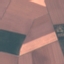
Land use / land cover class: AnnualCrop